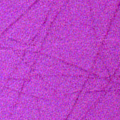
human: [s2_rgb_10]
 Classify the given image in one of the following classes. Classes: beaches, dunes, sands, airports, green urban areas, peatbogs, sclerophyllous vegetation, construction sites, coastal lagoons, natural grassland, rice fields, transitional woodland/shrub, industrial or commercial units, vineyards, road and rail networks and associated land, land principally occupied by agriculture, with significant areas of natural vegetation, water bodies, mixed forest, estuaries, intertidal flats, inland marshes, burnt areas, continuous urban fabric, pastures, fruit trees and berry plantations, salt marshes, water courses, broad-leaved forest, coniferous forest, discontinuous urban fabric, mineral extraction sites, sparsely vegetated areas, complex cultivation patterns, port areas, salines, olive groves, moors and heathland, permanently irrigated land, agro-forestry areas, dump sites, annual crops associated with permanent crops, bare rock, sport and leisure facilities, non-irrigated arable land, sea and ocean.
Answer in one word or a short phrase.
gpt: sea and ocean